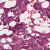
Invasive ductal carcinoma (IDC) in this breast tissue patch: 1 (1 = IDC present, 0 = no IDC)